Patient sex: F
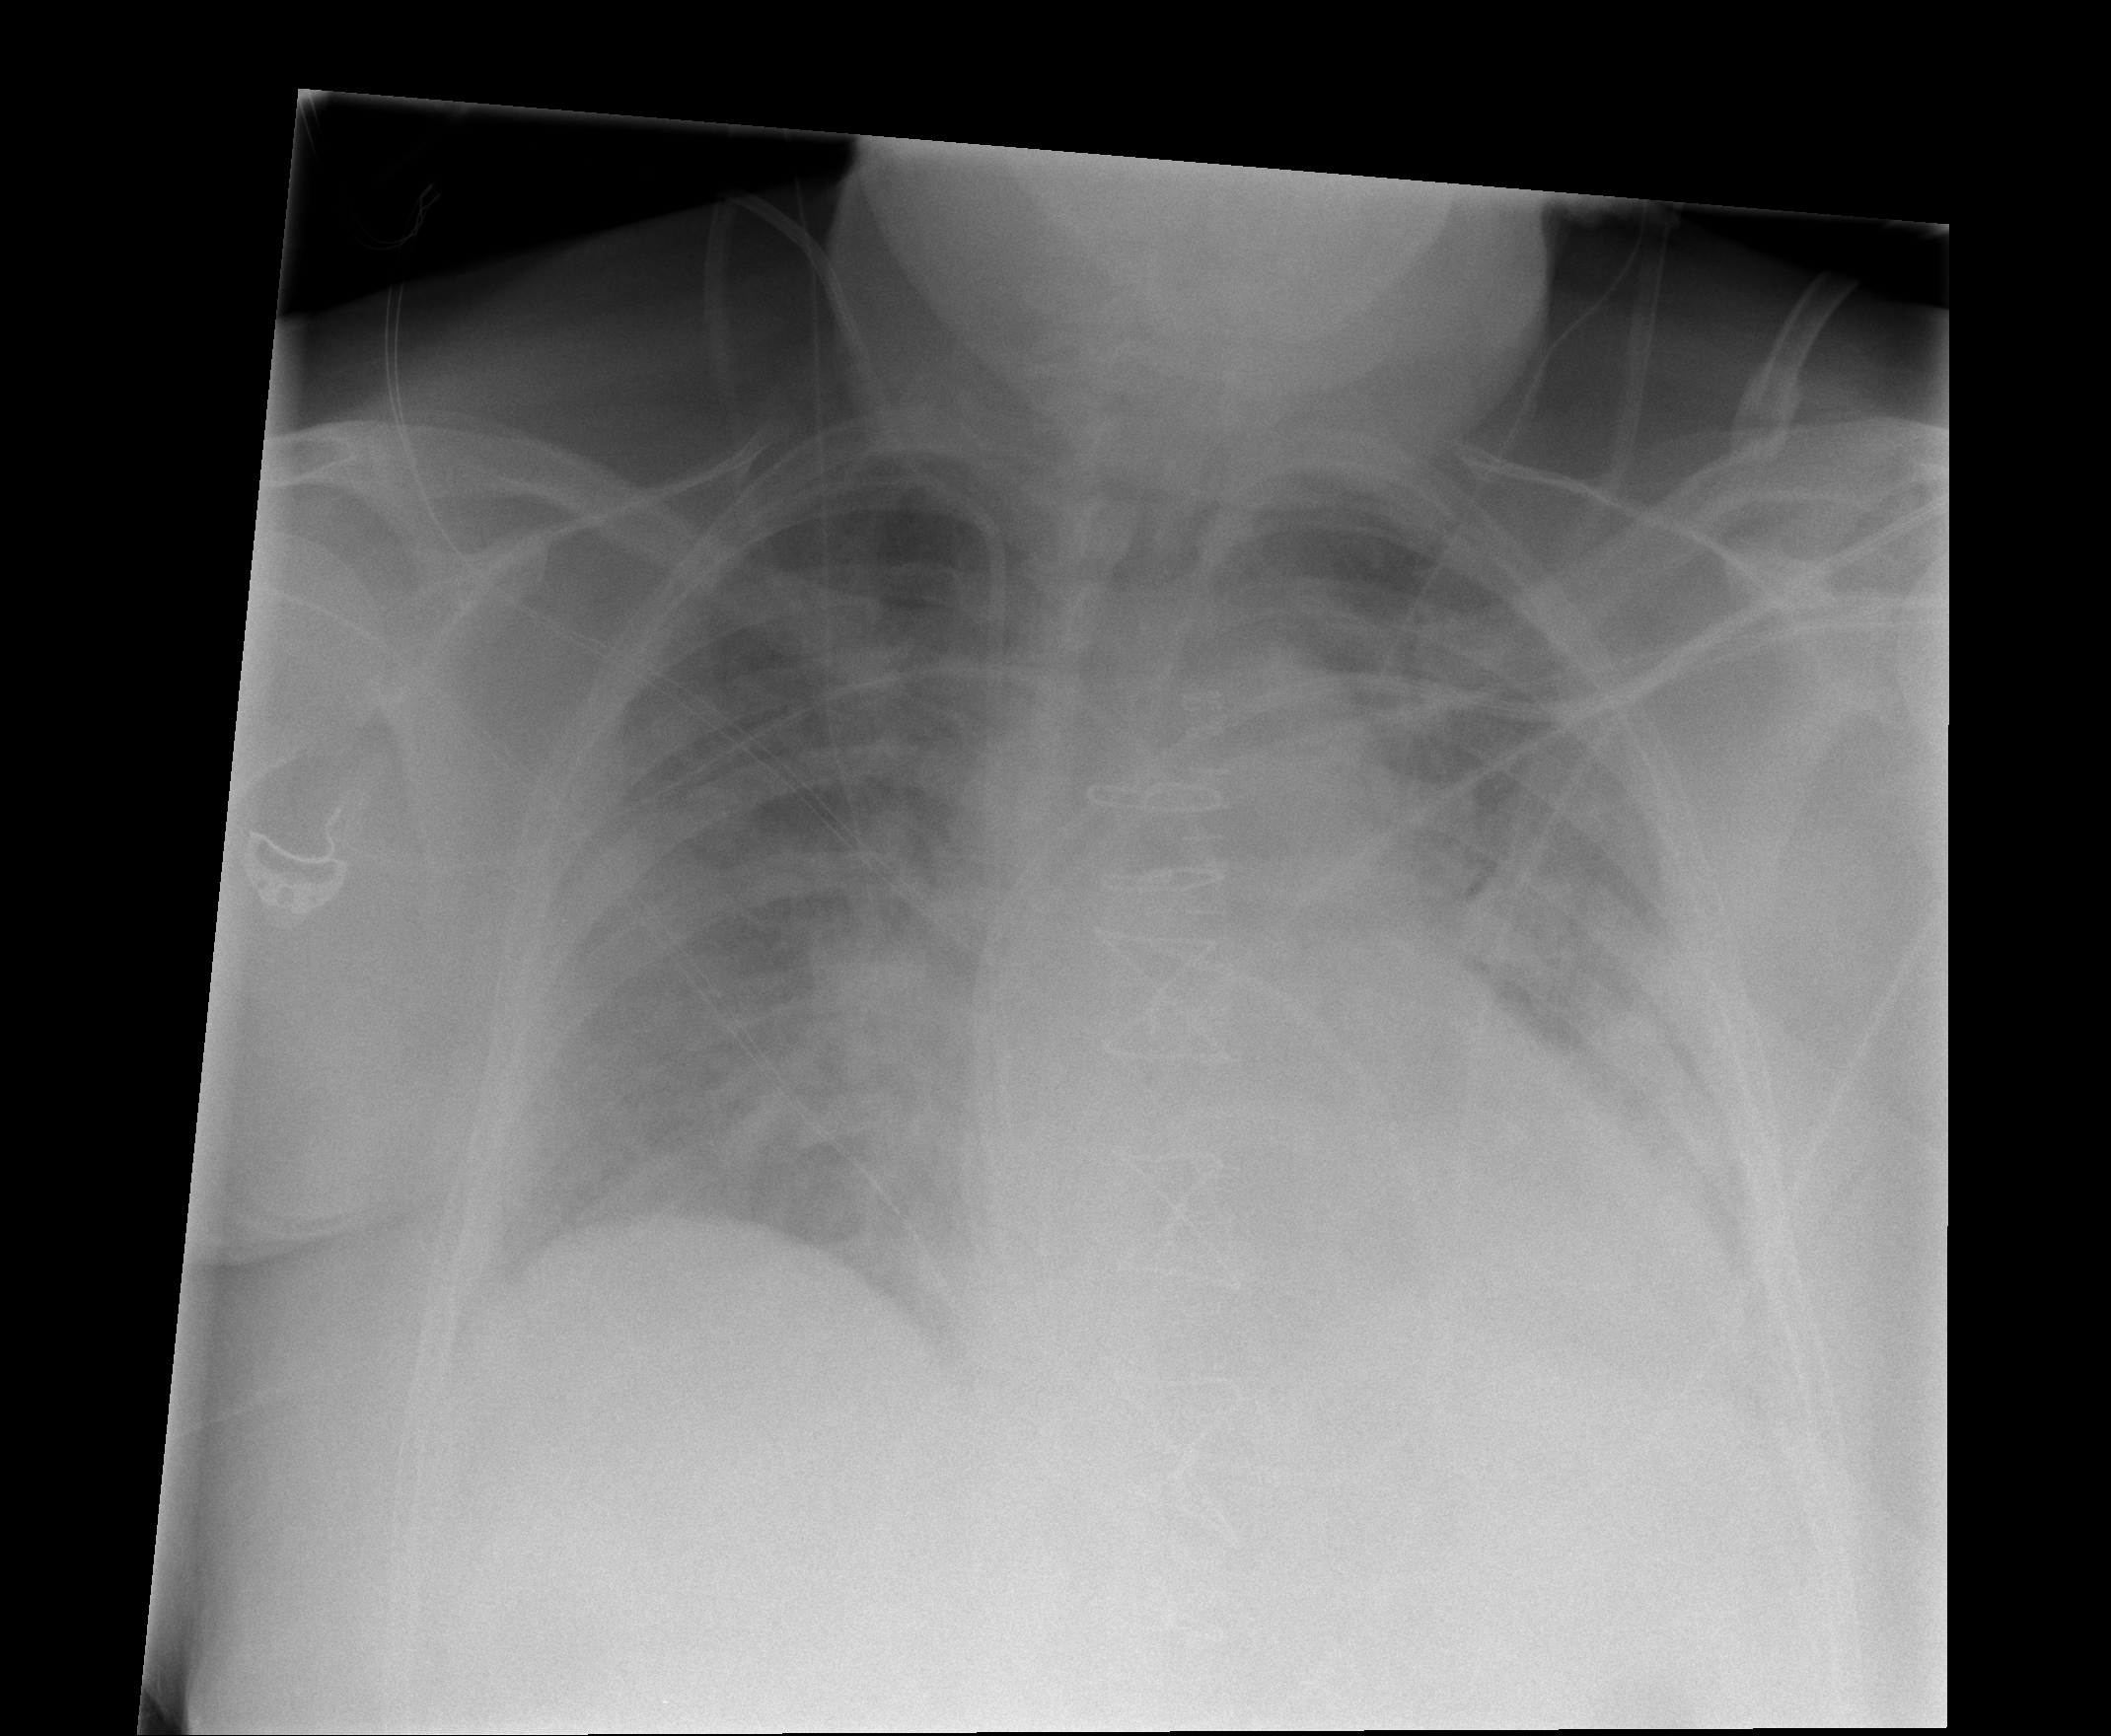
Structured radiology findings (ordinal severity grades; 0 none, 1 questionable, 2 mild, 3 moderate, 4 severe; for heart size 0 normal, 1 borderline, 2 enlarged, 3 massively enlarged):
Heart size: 2
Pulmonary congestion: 2
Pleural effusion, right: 0
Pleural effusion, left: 1
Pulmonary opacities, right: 3
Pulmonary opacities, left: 2
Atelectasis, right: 0
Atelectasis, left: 2